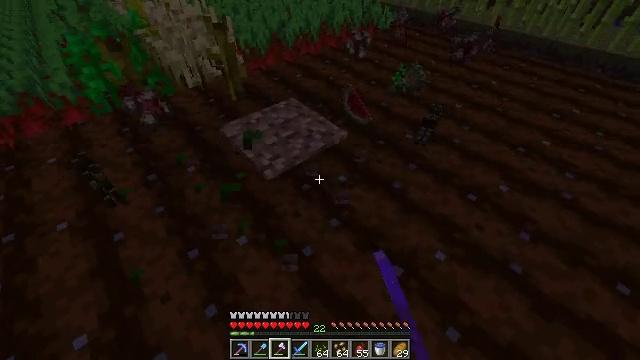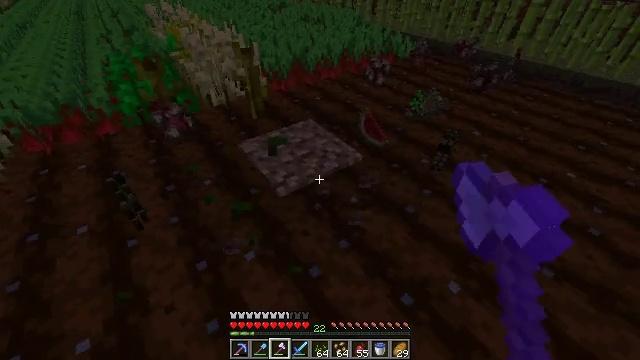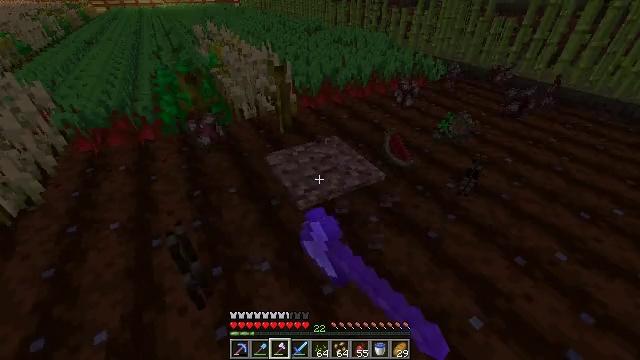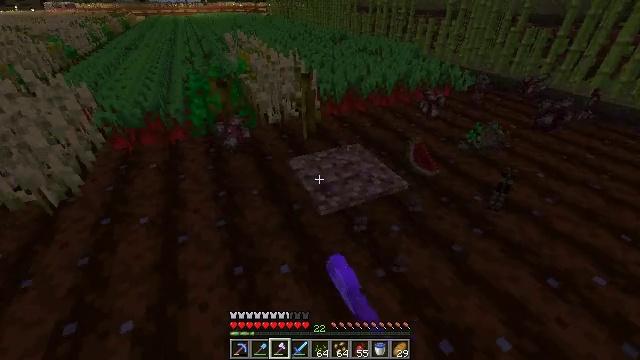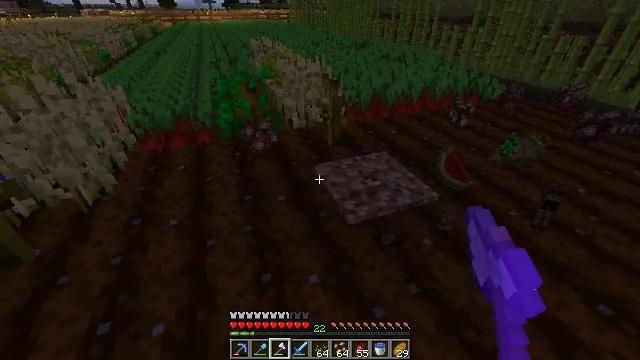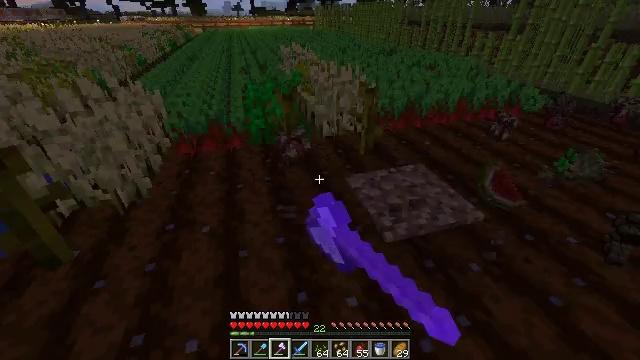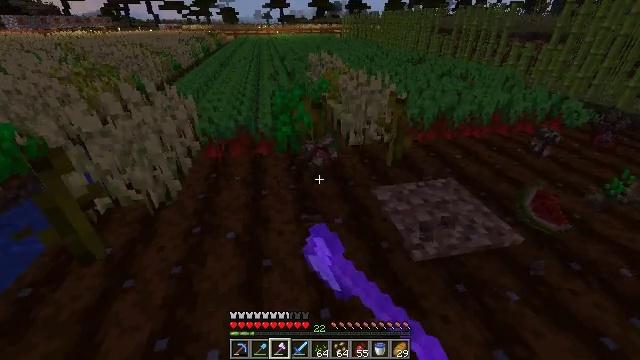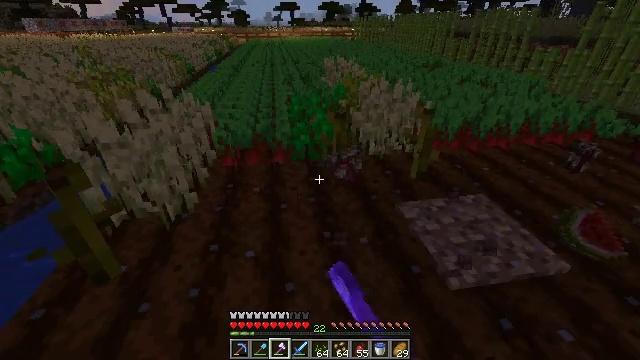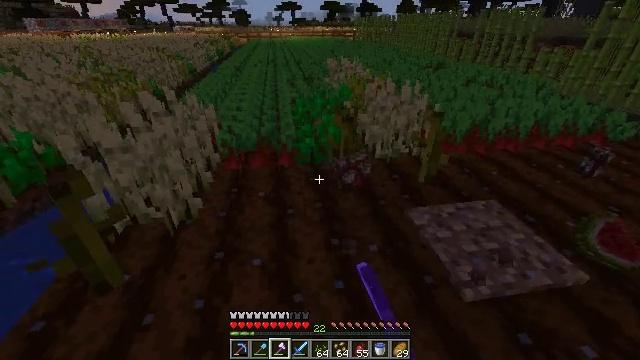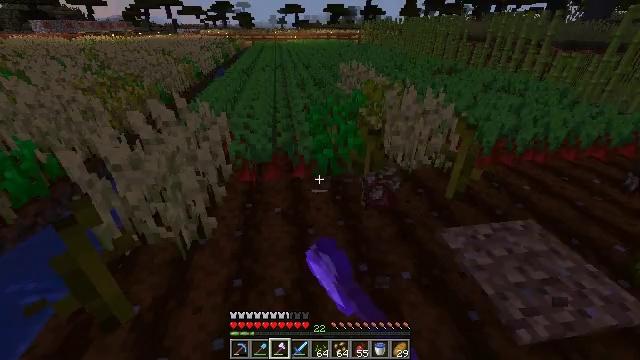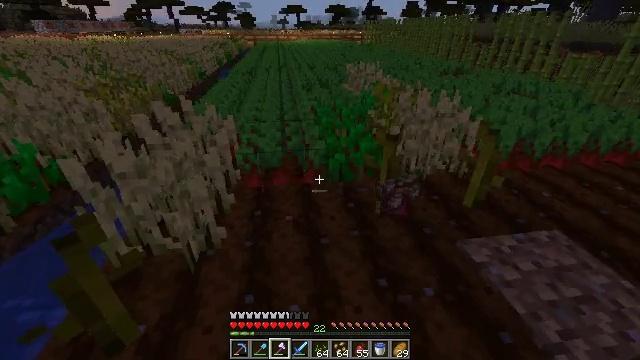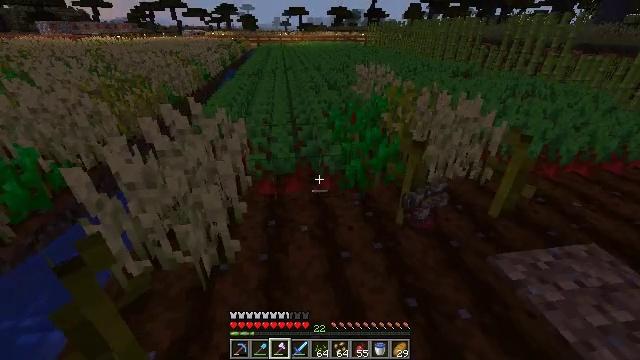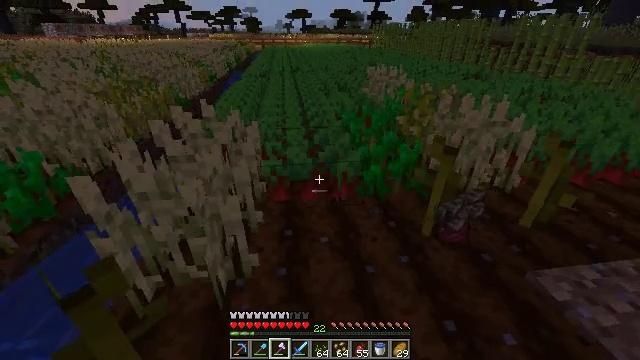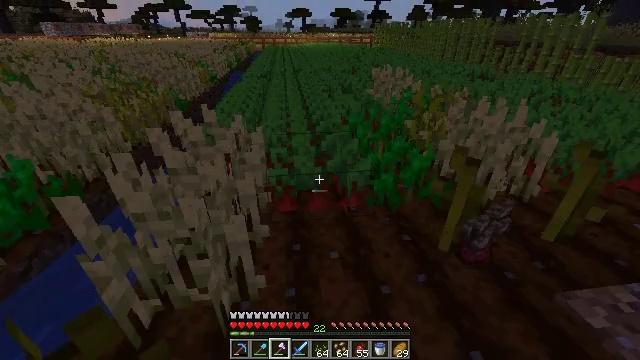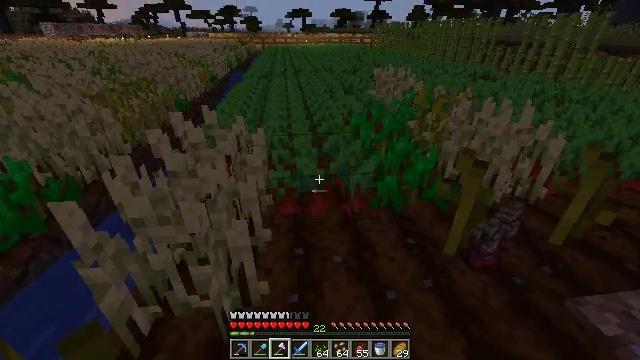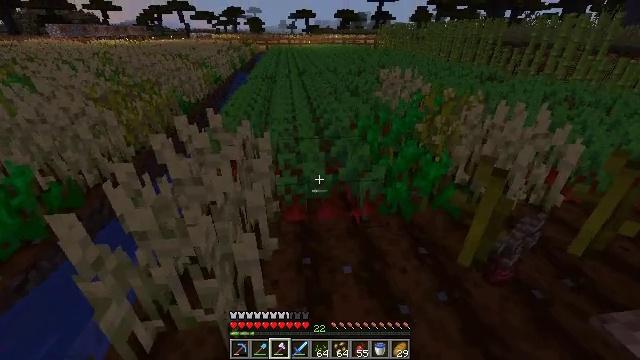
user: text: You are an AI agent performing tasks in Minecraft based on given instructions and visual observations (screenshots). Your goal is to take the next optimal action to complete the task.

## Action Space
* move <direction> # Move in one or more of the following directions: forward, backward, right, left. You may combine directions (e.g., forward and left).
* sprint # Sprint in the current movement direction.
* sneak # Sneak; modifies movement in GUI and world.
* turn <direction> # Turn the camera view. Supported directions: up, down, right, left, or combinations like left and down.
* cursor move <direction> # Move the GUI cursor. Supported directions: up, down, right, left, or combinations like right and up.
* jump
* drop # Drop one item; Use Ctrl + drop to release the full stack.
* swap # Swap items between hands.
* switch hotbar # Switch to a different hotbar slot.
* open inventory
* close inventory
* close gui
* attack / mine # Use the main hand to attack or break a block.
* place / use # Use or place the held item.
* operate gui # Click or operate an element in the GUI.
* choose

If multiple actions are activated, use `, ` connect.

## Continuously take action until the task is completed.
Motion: motion action
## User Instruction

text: Collect the melon stem for seeds.
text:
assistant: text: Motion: turn left and up, attack / mine
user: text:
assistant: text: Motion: turn left and up, attack / mine
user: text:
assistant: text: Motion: move left, turn left and up, attack / mine
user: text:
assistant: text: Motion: move forward and move left, turn left and up, attack / mine
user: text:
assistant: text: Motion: move forward and move left, turn left and up, attack / mine
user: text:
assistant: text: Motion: move forward and move left, turn left and up, attack / mine
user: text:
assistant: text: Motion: move forward and move left, turn left, attack / mine
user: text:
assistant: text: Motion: move forward and move left, attack / mine
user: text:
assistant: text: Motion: move forward and move left
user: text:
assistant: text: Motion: move forward and move left
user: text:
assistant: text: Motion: move forward and move left
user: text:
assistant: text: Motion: move forward and move left
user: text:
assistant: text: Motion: move forward
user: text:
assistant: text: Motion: no_op
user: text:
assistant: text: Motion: no_op
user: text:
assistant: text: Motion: turn left
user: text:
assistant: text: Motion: turn left and down
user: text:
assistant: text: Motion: move left, turn left and down
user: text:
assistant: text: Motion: move left, turn left and down
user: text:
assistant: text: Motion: move left, turn left and down
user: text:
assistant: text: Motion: move left, turn down
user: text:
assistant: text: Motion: turn down
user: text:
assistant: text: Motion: turn right and down
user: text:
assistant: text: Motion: move back, turn right and down
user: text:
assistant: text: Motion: move back, turn right
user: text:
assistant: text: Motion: move back, turn right
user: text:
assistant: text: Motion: move back, turn right
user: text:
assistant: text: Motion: move back, turn right and up
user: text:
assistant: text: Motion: turn right and up
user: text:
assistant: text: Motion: turn right and up